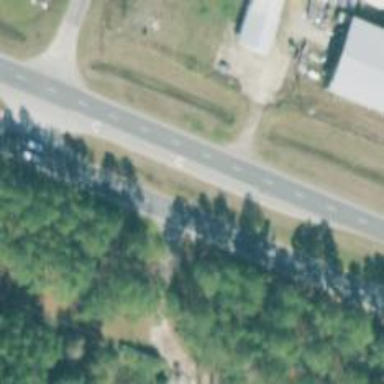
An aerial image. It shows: Trunk expressway with asphalt surface. It is dual carriageway.